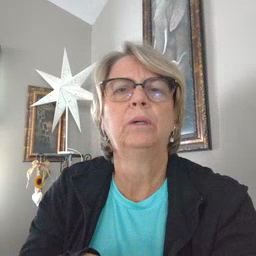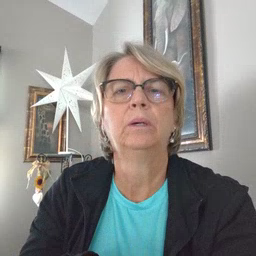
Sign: who